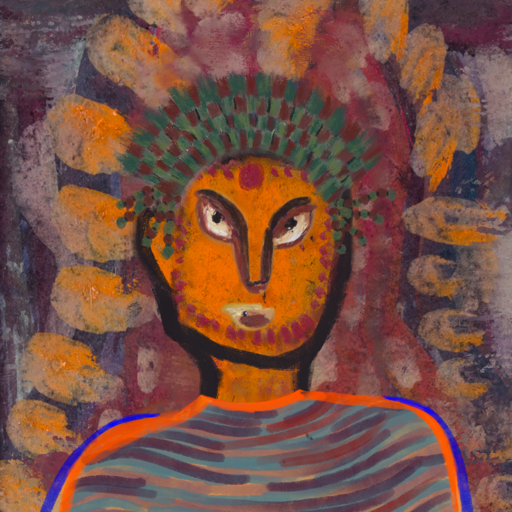
Background: Doll, Head And Neck Front: Doll, Face Front: After_Raid, Bust: Experience, Hair Front: Blank, Head Accessory: After_Raid_Crown, Second Necklace: Blank, Necklace: Blank, Baby: Blank